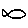
Label: fish